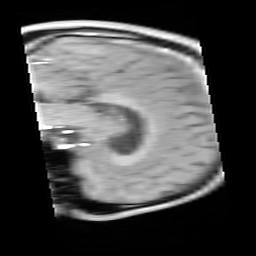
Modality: FLASH
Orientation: sagittal
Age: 21
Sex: male
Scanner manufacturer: siemens
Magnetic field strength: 3 T
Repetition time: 0.245 s
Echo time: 0.0026 s